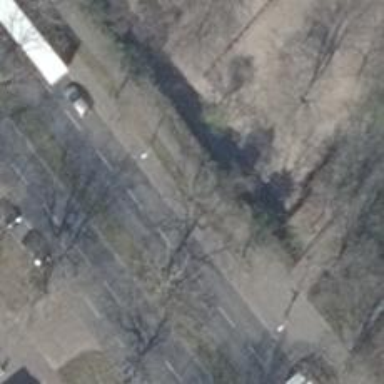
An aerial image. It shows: Avenue lined with broadleaved deciduous trees.